Question: How do I search for an exact match to a phrase or word in Flash Builder's search tool?
For example, in my project I have a class with a function named "removeEvent". If I search on it, I get all instances where "removeEventListener" is used and of course that is not helpful.
I have searched on the web but only come up with similarly unhelpful false hits (how ironic).
It appears I can use regex but I don't know how to do that and trying <URL> to a regex question was no help

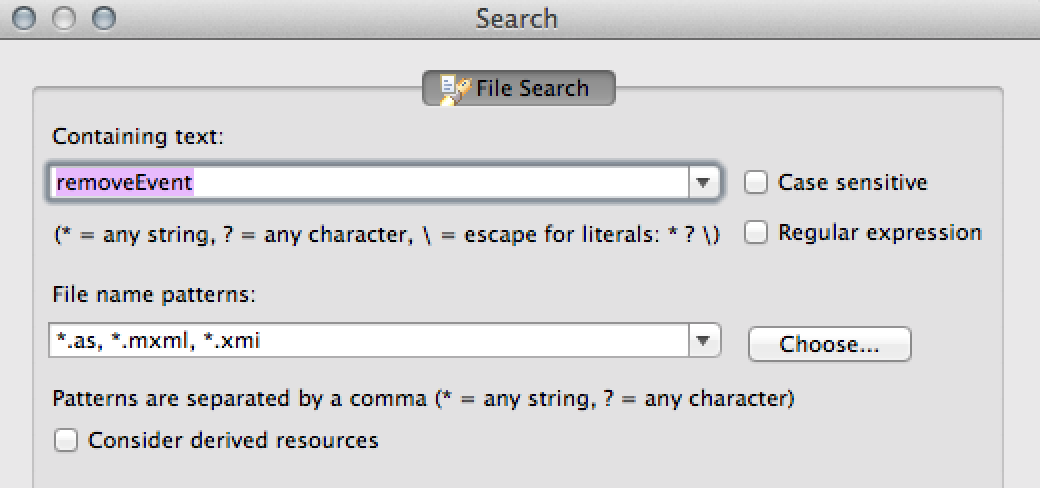
Answer: Enable the regular expression option and then use the below regex.
'''
removeEvent
'''
'' called word boundary which helps to do an exact match.. '' matches between a word charcater and non-word character, vice-versa..